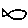
Label: fish